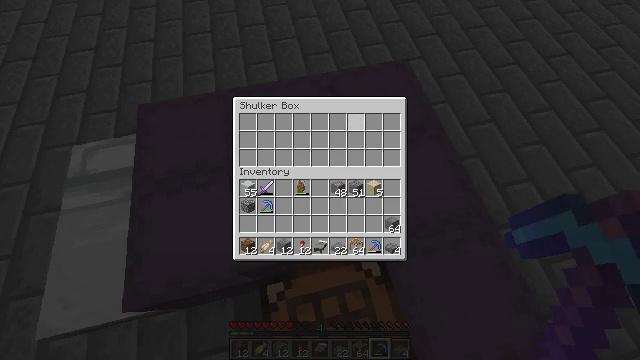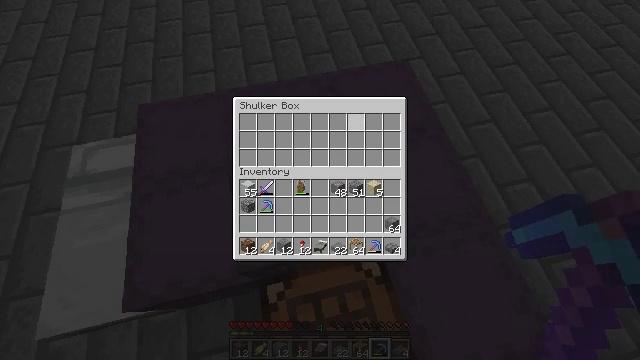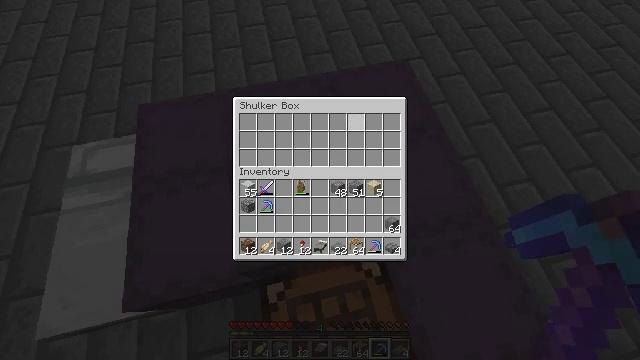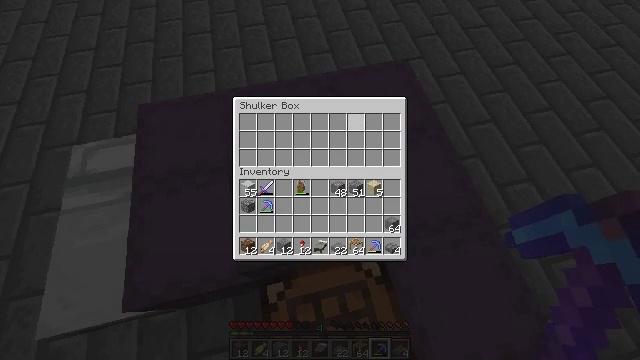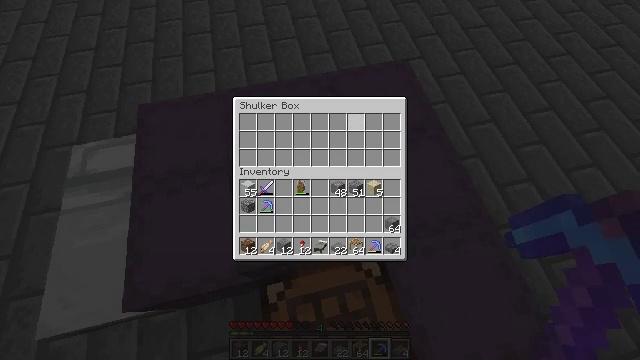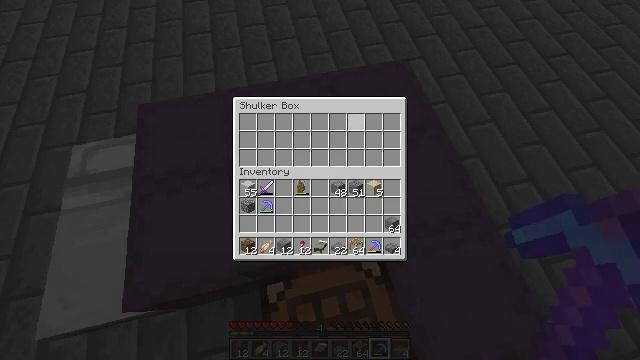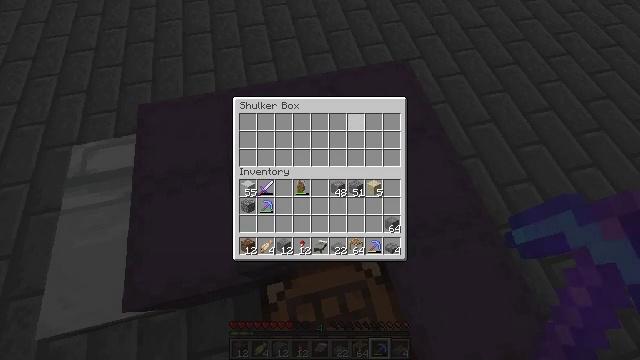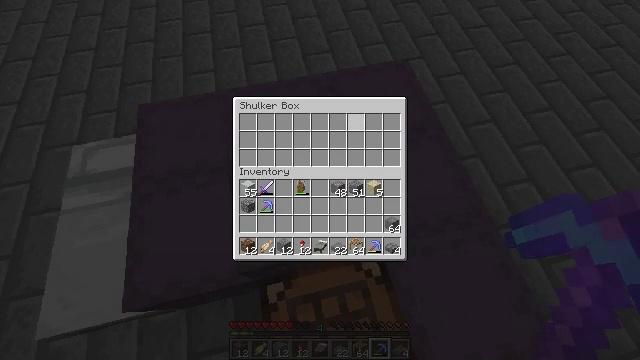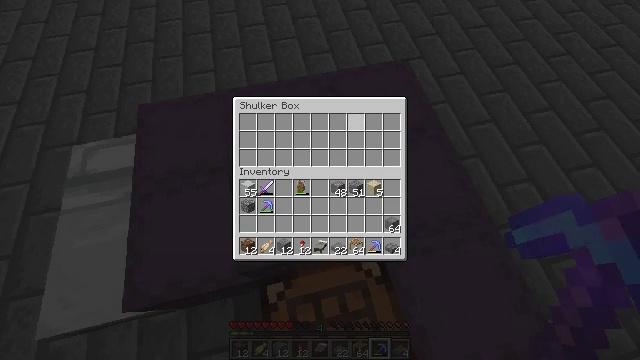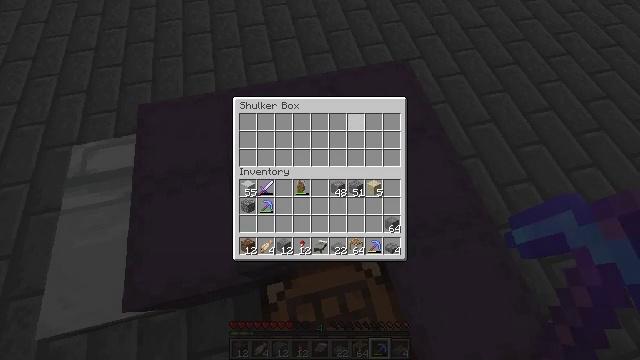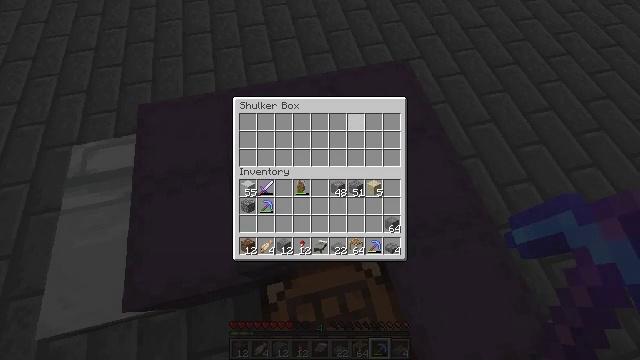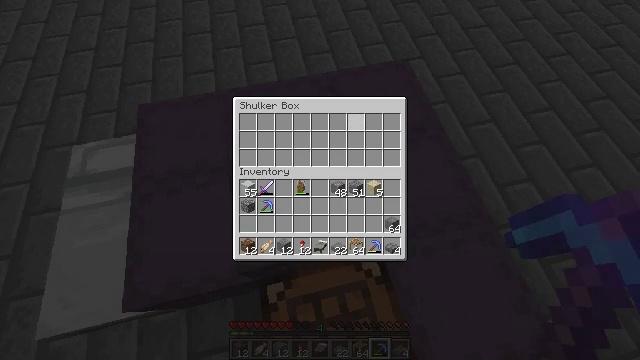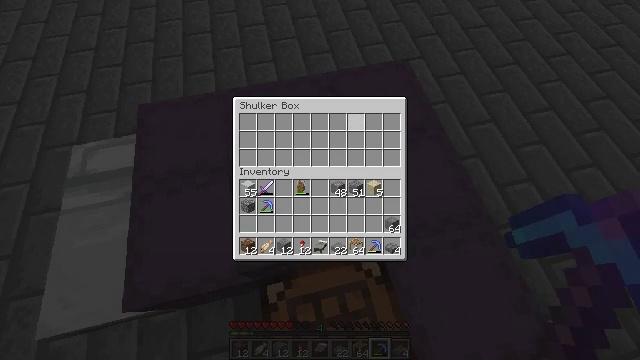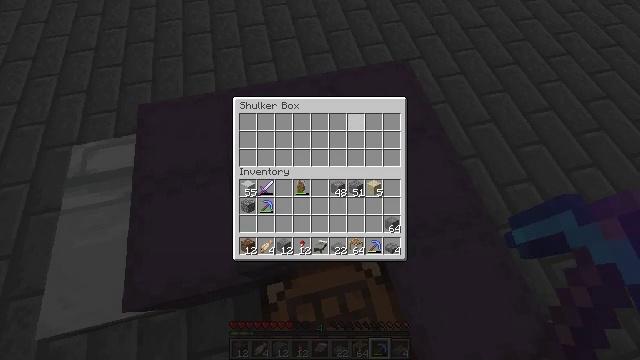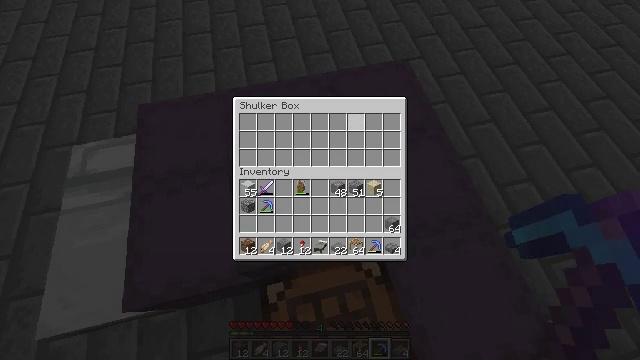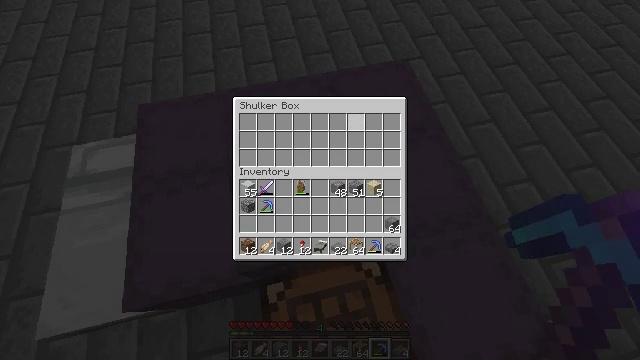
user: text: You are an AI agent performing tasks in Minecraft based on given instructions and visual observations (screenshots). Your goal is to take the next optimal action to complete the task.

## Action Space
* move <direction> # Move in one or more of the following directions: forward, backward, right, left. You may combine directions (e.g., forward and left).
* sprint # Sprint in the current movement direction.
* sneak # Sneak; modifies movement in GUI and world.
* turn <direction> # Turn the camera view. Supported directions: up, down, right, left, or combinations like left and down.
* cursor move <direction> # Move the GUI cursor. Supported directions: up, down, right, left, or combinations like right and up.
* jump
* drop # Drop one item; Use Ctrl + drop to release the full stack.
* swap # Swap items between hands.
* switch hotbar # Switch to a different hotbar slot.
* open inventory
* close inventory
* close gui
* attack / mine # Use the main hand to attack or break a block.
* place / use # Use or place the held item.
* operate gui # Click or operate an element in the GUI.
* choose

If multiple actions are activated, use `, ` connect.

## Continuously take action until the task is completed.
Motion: motion action
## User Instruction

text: Attack the shulker box to pick it up.
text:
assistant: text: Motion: no_op
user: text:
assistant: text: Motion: no_op
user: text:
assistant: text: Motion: no_op
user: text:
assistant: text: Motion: no_op
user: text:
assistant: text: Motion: no_op
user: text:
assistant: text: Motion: no_op
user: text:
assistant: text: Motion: no_op
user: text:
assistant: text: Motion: no_op
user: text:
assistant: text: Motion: no_op
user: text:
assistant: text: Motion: no_op
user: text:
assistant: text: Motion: no_op
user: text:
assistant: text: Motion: no_op
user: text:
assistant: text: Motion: no_op
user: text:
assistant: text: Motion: no_op
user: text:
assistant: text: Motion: no_op
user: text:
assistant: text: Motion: no_op
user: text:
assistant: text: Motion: no_op
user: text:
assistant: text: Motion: no_op
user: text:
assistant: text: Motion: no_op
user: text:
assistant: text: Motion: no_op
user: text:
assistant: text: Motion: no_op
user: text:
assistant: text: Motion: no_op
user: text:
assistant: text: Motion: no_op
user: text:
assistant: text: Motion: no_op
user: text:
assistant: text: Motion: no_op
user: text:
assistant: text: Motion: no_op
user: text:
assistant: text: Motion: no_op
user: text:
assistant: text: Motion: no_op
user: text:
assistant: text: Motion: no_op
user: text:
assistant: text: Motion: no_op